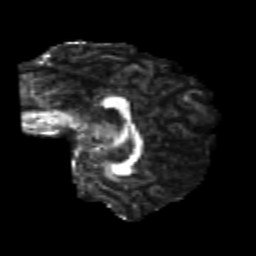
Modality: FA
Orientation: sagittal
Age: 26
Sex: male
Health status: healthy
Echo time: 0.074 s